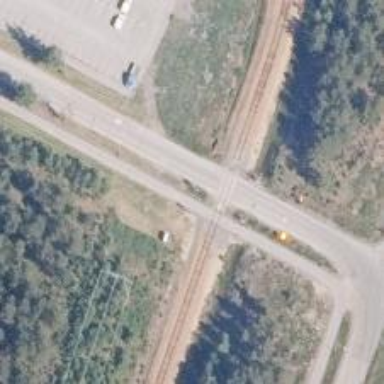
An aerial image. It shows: Full barrier level crossing along the railway.